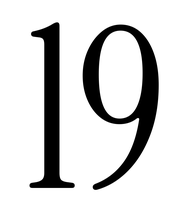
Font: InstrumentSerif-Regular